Question: I have a grid of 4 images that look like this :

There's a cancel button ('.overlay-not-interested') on hovering over each image, clicking which will replace that image with a new ajax-fetched one. The jquery for that is this :
'''
$('.overlay-not-interested').on("click", function(){
var movie=$(this).closest('.movie');
movie.fadeOut(500, function(){
$.get('reco_product_stream.jsp?type=replace', function(data) {
var $a = $(data).find('a');
movie.children('a').replaceWith($a);
movie.fadeIn(500);
});
});
});
'''
The problem is that when an image fades out, the grid rearranges abruptly for a millisecond (i.e 3rs goes to the 2nd's place, 4th goes to the 3rd's place) before the new image comes. Its fine after the fetch though, but I want to prevent that jerky rearrangement from happening.
The HTML for the grid is this :
'''
<div id="reco" class="span4">
<div class="viewport">
<ul class="overview">
<li class="movie-group">
<span class="movie"><a title="Sin city" class="movie-link"><img src="images/1.jpg" /></a></span>
<span class="movie"><a title="Annie Hall" class="movie-link"><img src="images/2.jpg" /></a></span>
<span class="movie"><a title="Madagascar 3" class="movie-link"><img src="images/3.jpg" /></a></span>
<span class="movie"><a title="As Good As It Gets" class="movie-link"><img src="images/4.jpg" /></a></span>
</li>
</ul>
</div>
</div>
'''
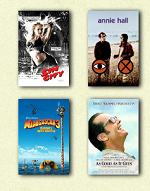
Answer: ### Instead of fade use opacity animation.
'''
$('.overlay-not-interested').on("click", function(){
var movie=$(this).closest('.movie');
movie.animate({
opacity: 0
}, 500, function(){
$.get('reco_product_stream.jsp?type=replace', function(data) {
var $a = $(data).find('a');
movie.children('a').replaceWith($a);
movie.animate({
opacity: 1
}, 500);
});
});
});
'''
This method will wait till the image is loaded and then it will show up. AJAX compatible. ';)'